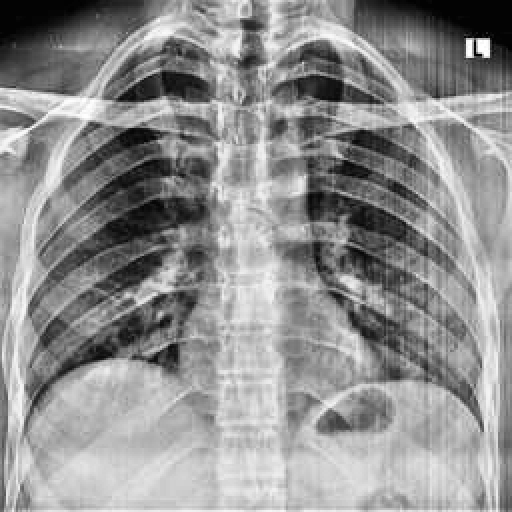
Finding: NORMAL